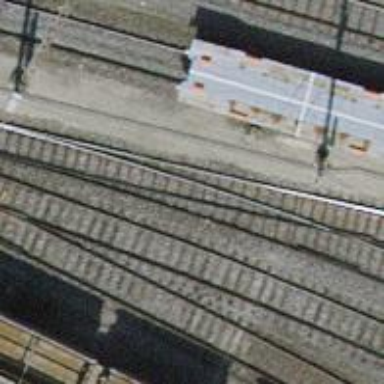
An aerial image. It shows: Railway yard with single rail track. The electrified track has contact line for power supply.